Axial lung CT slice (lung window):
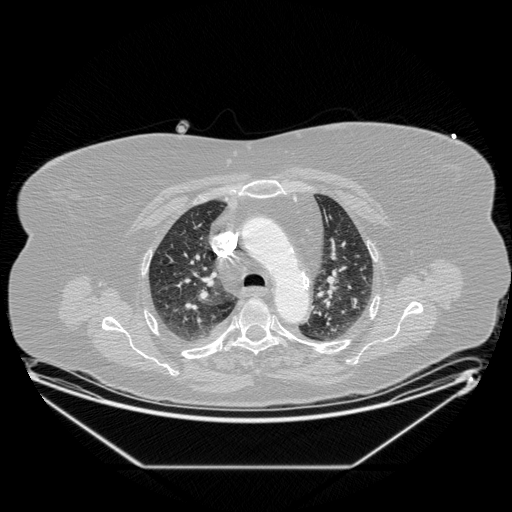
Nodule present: no